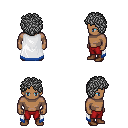
a pixel art fantasy rpg character, male body template, human, dark skin, white trimmed cape, red pants, gray curly afro hairstyle, brown shoes, four views (front, back, left, right), 2x2 character sprite sheet, small pixel art, hard edges, no anti-aliasing